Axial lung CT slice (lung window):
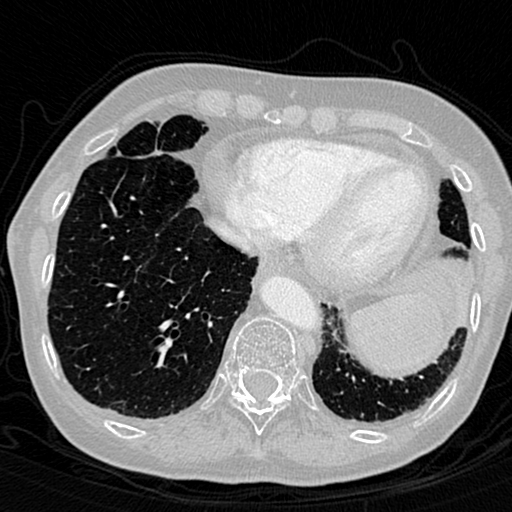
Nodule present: no